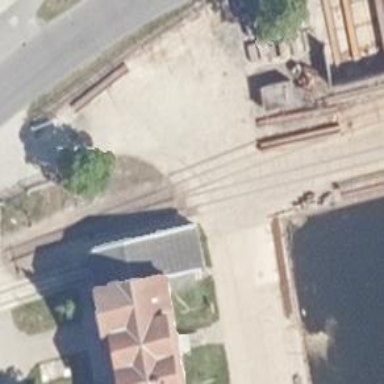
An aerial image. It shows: Level crossing along the railway.